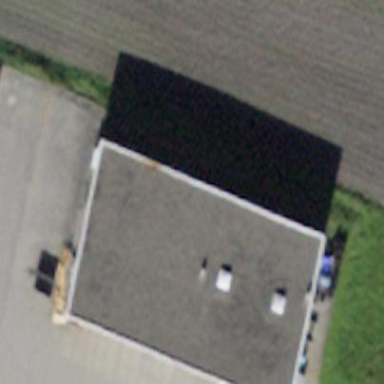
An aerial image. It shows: Industrial building with flat roof.